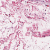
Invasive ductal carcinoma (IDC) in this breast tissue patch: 0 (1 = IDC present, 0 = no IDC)